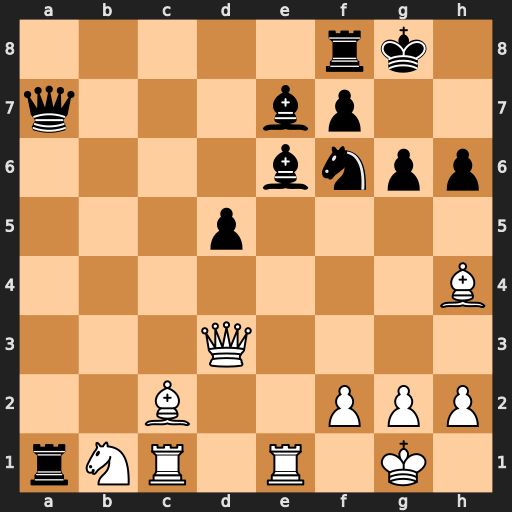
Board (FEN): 5rk1/q3bp2/4bnpp/3p4/7B/3Q4/2B2PPP/rNR1R1K1
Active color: w
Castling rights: -
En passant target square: -
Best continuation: Rxe6 fxe6 Qxg6+